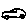
Label: car